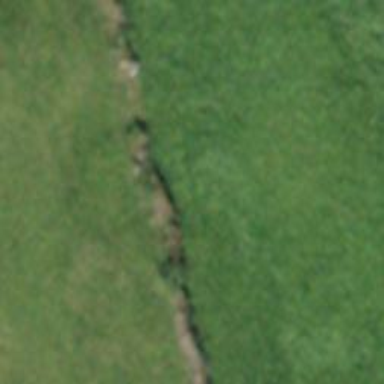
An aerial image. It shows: Dry stone wall barrier.